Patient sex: M
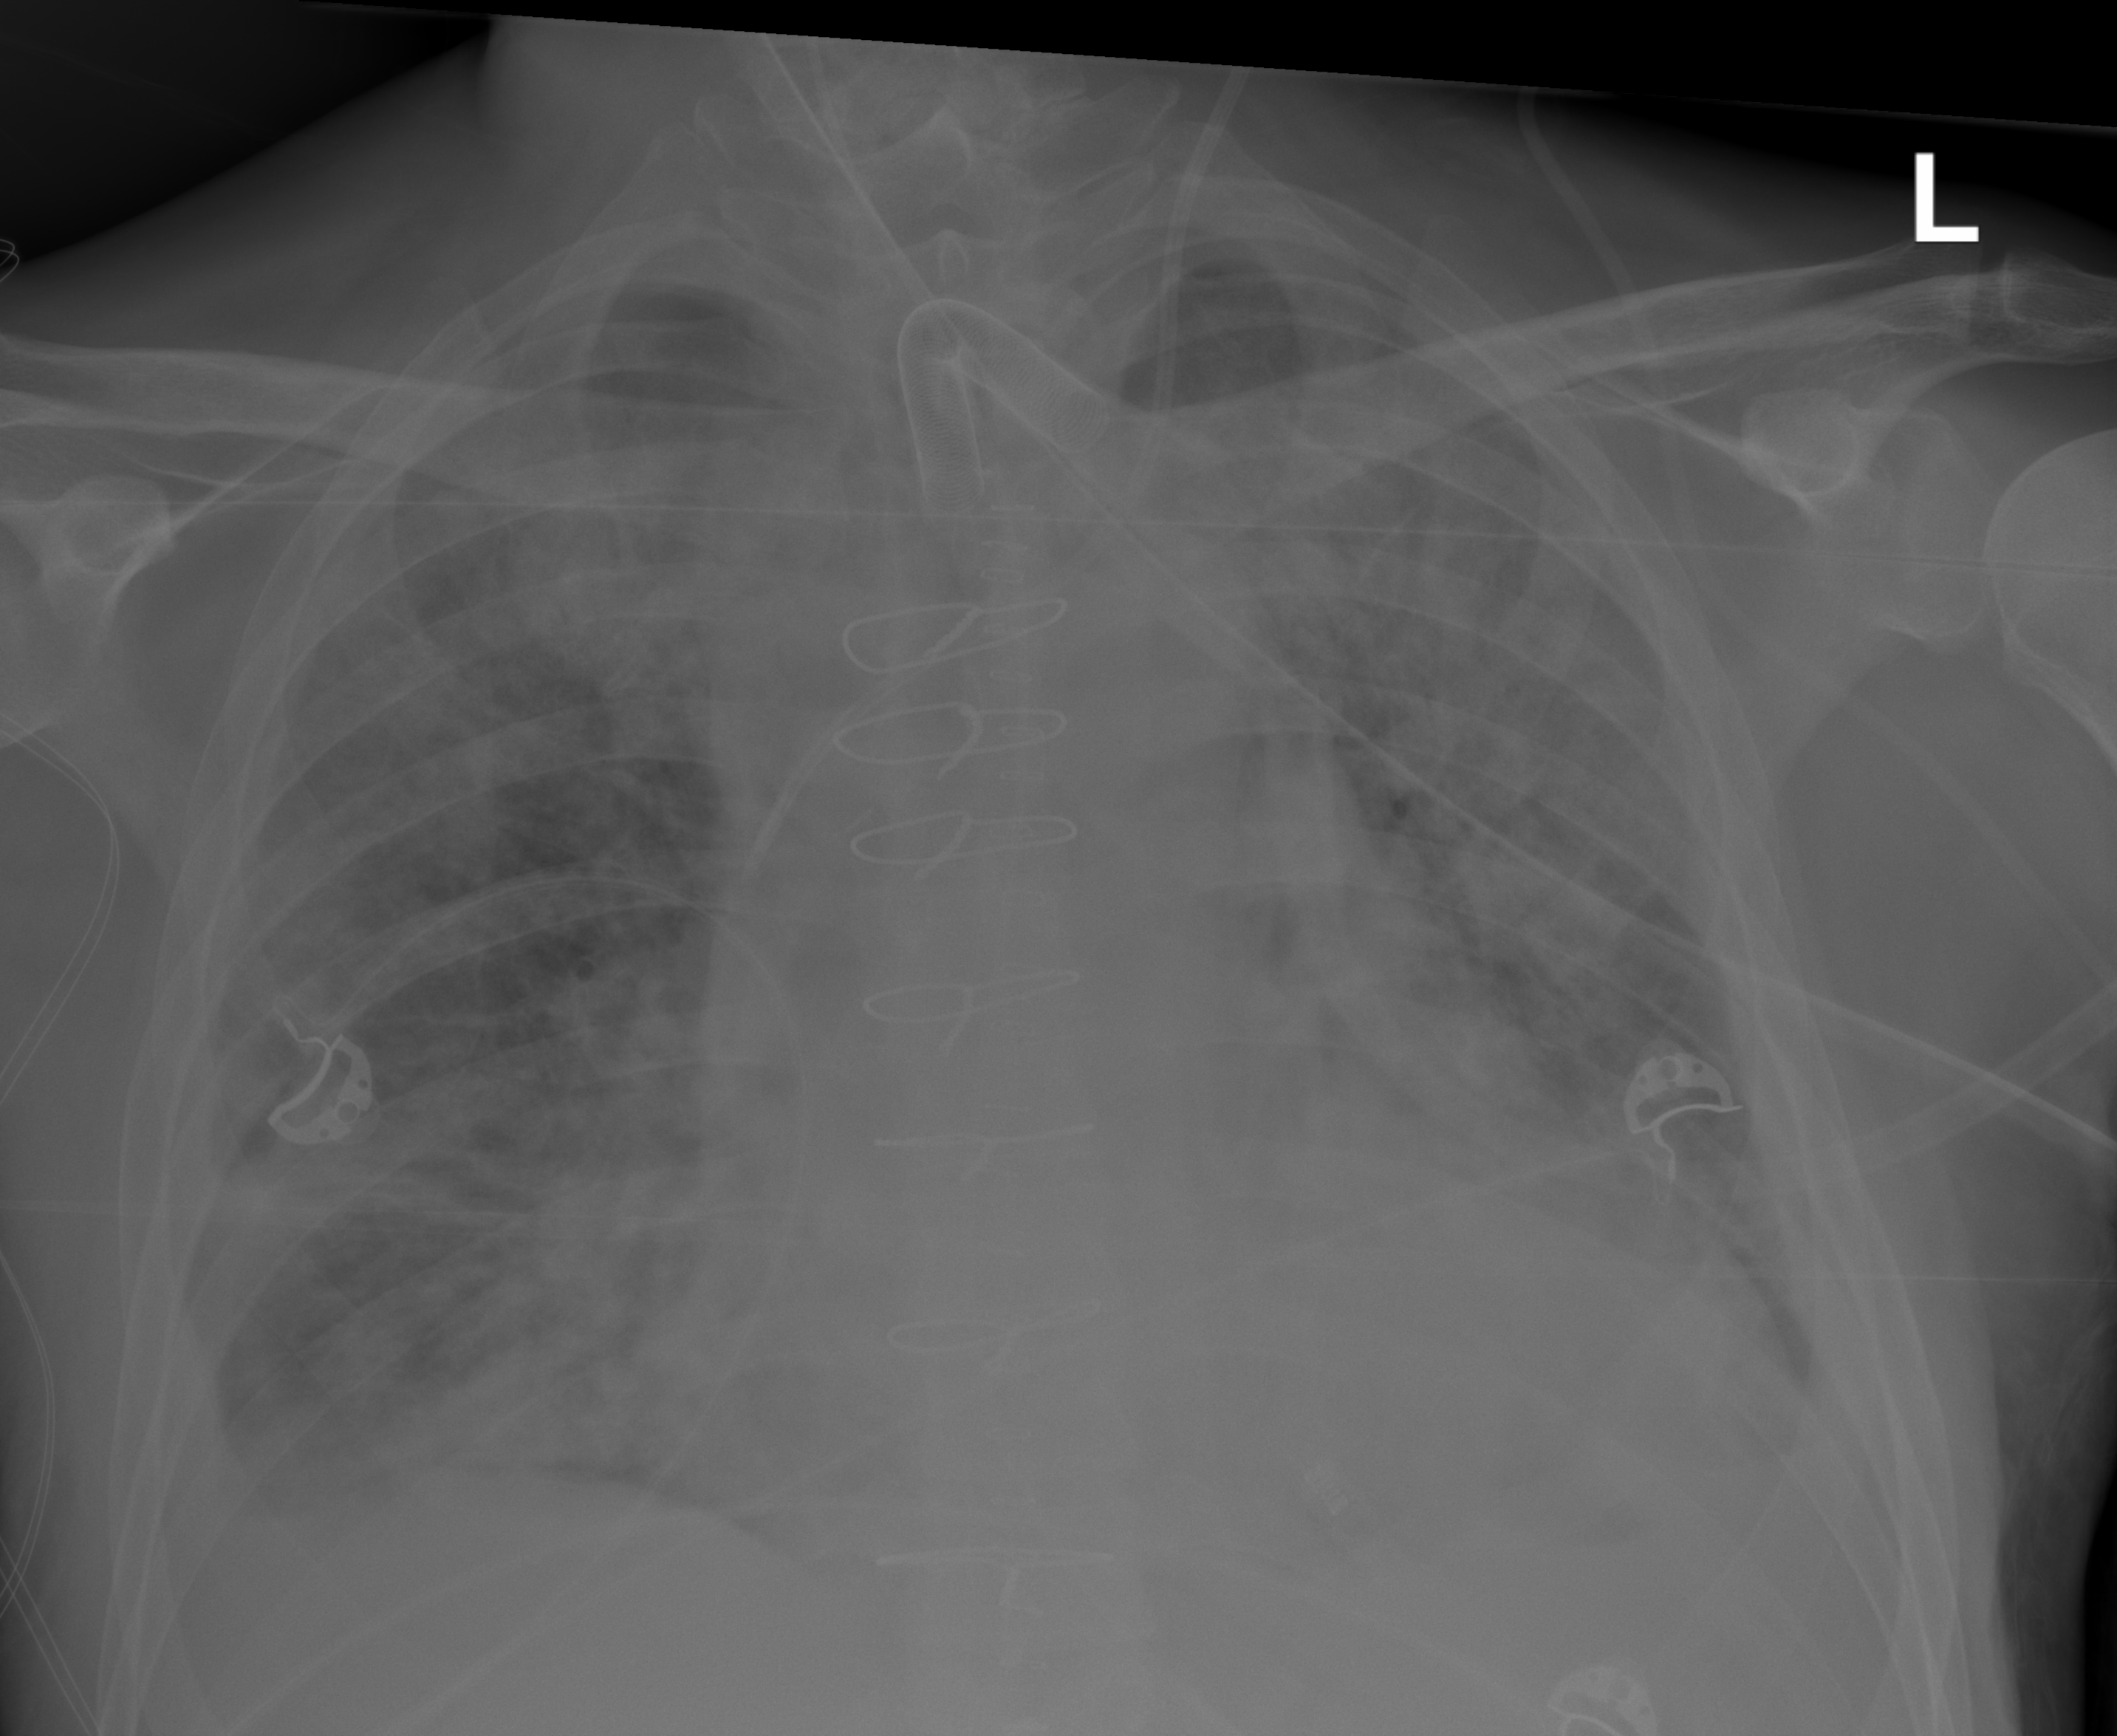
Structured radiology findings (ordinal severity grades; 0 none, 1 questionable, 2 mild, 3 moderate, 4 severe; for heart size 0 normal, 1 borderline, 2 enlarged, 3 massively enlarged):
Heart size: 2
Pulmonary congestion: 2
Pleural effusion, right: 2
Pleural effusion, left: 2
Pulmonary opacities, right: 3
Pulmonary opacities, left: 3
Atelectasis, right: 2
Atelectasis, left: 2